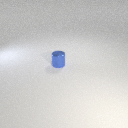
small blue metal cylinder